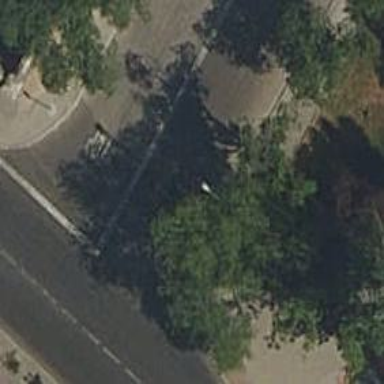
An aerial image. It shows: Road with stop sign.